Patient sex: M
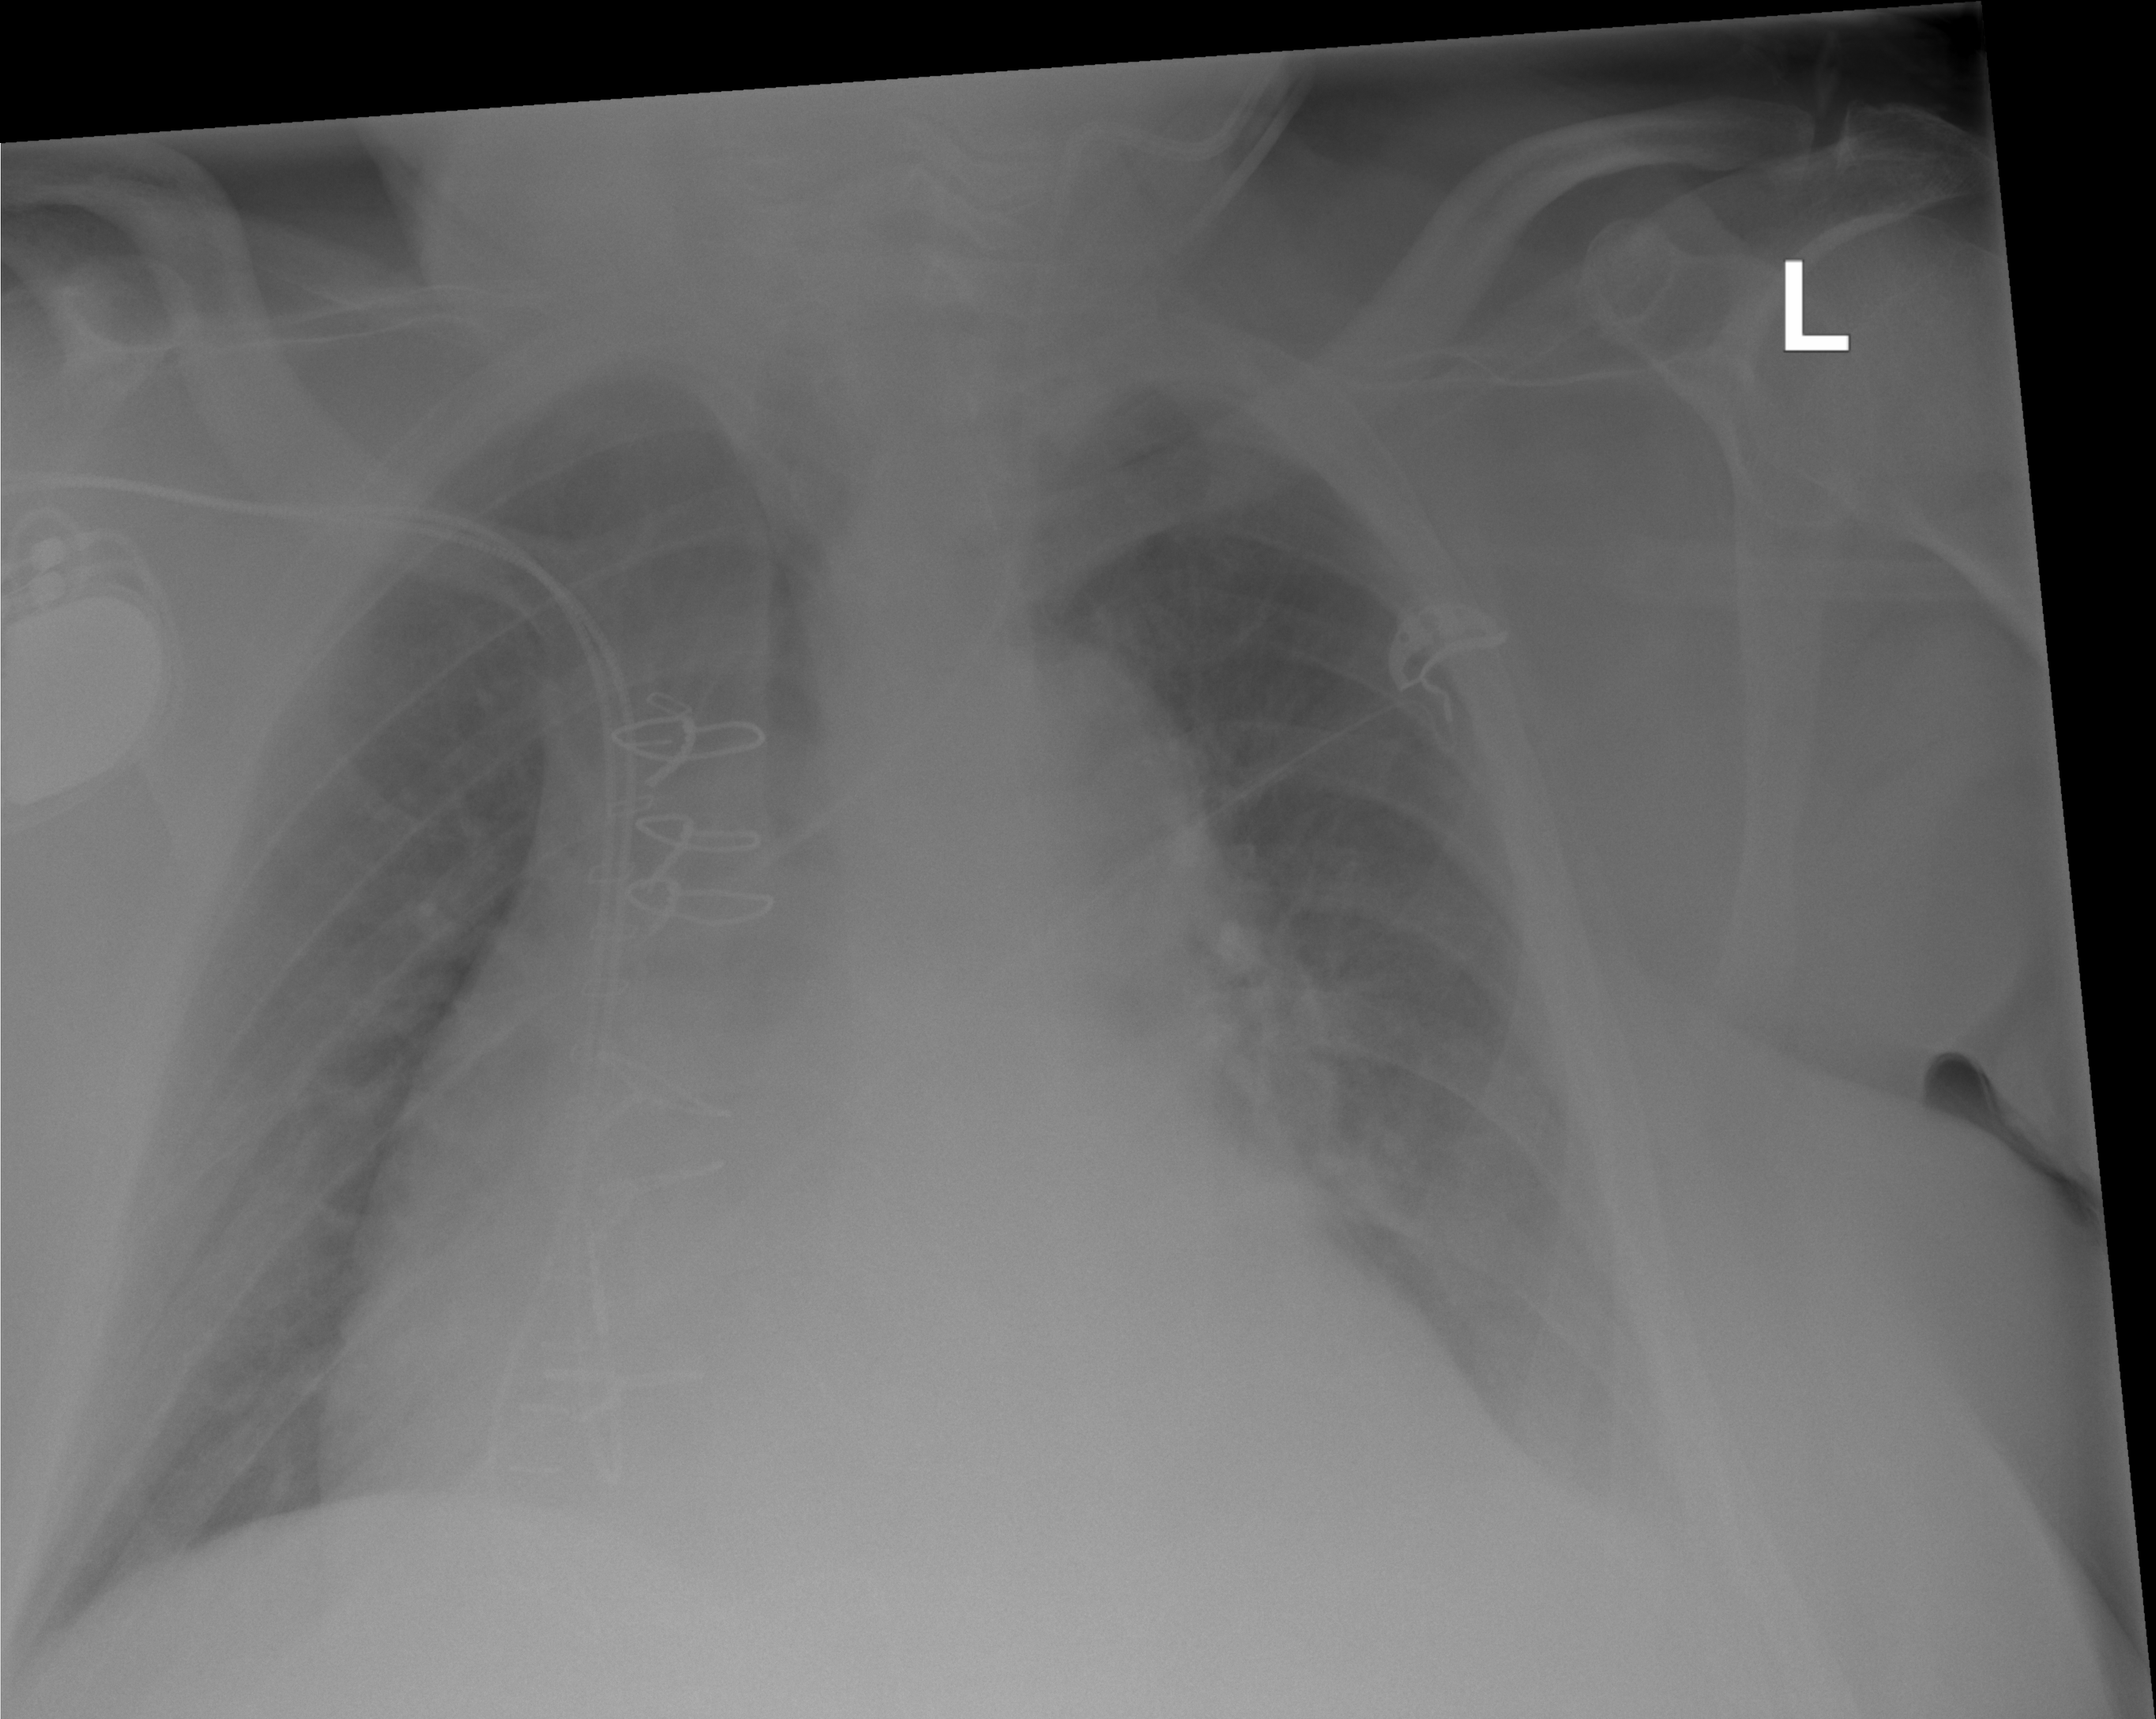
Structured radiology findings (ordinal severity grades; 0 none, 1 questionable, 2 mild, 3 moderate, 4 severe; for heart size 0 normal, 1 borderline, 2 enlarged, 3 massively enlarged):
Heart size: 2
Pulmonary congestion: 0
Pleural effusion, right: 2
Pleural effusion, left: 2
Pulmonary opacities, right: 0
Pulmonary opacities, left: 0
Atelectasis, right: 2
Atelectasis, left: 2